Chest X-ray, PA view. Patient: 42 years old, sex M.
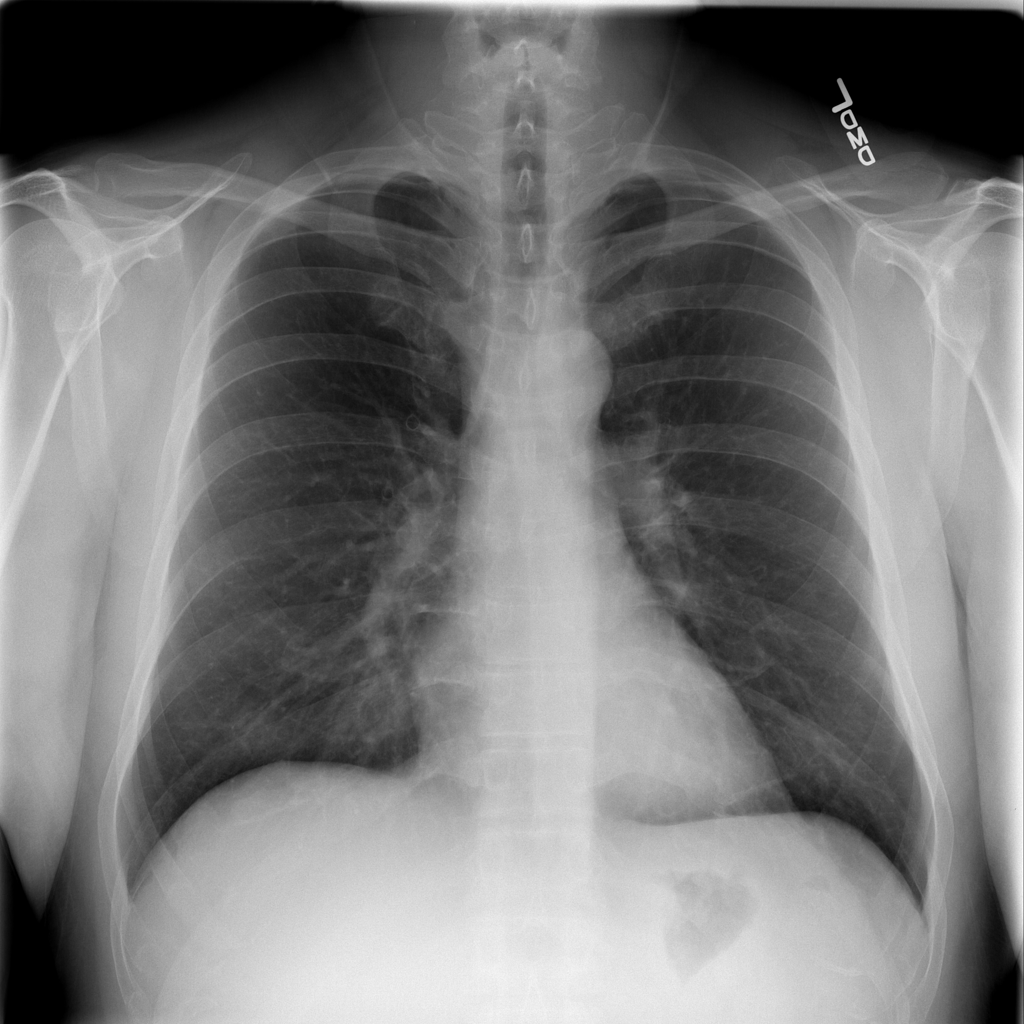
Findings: No Finding